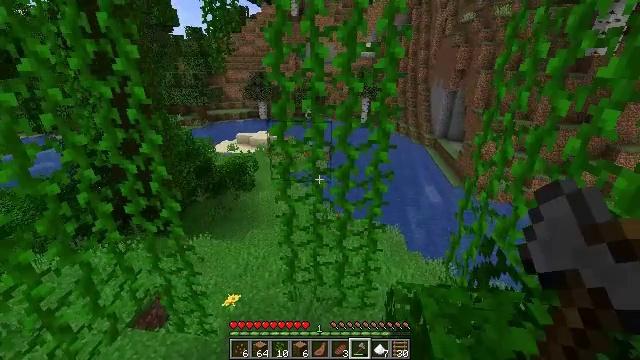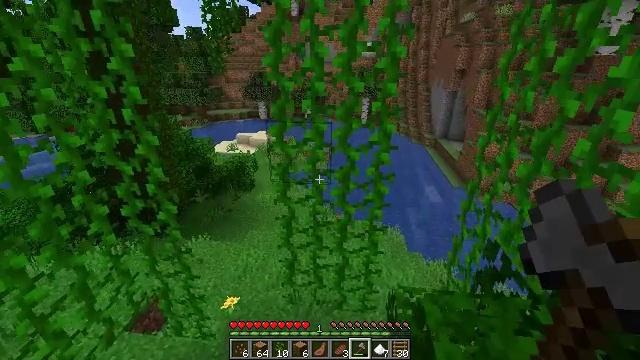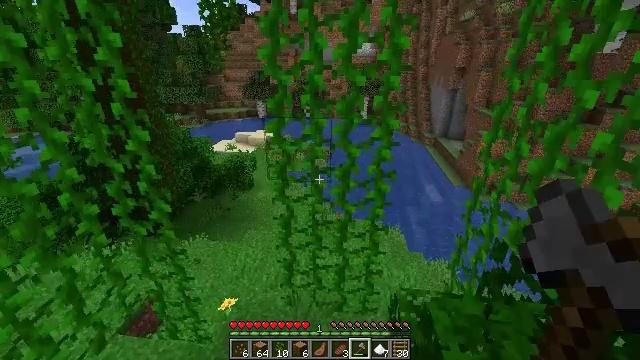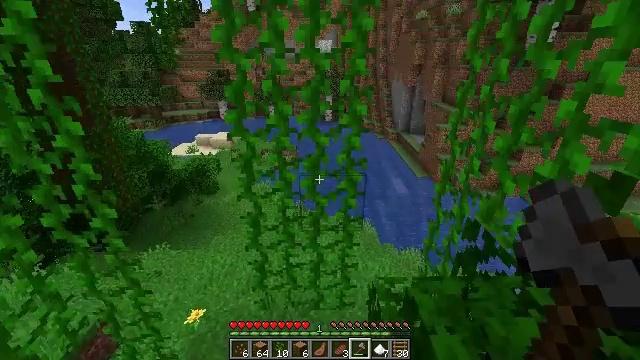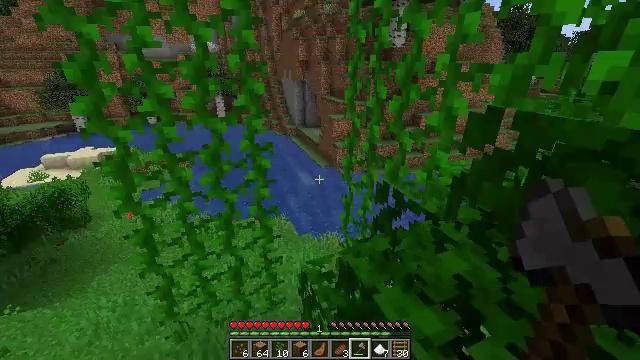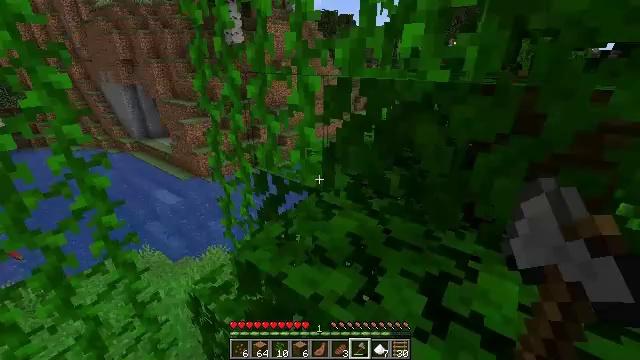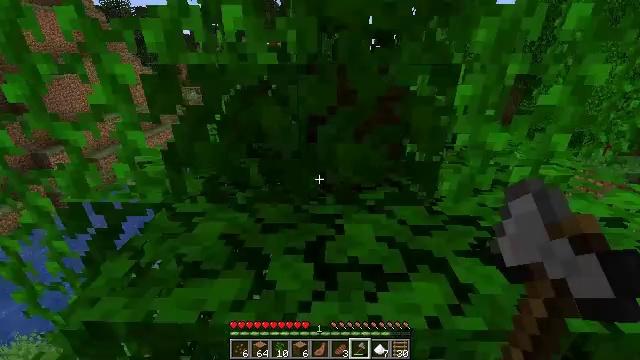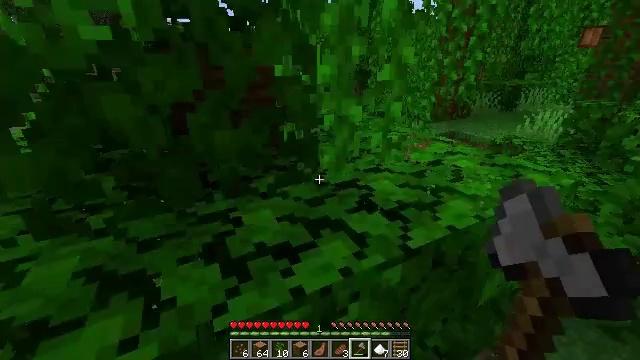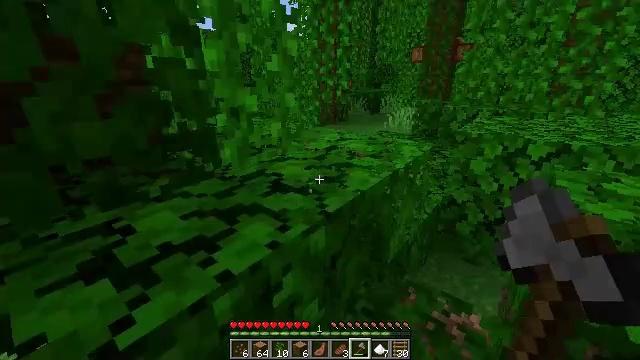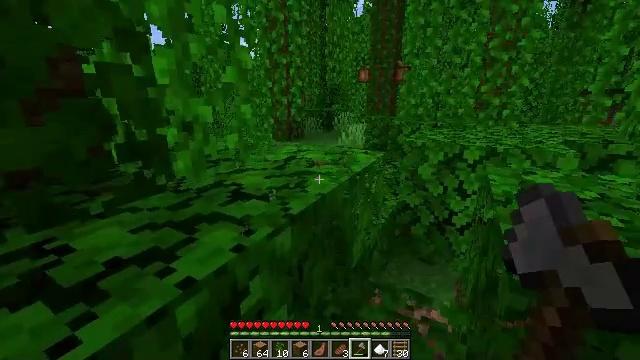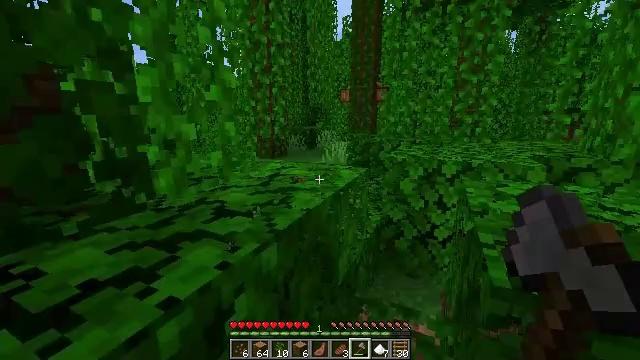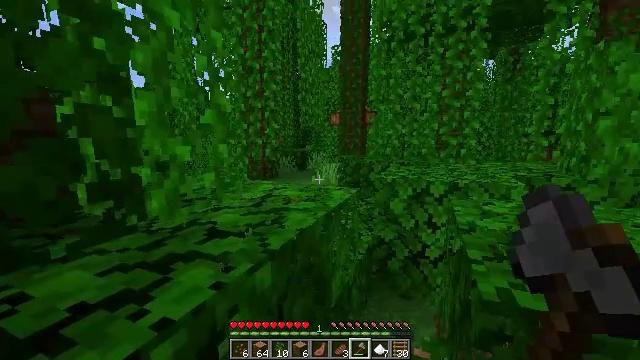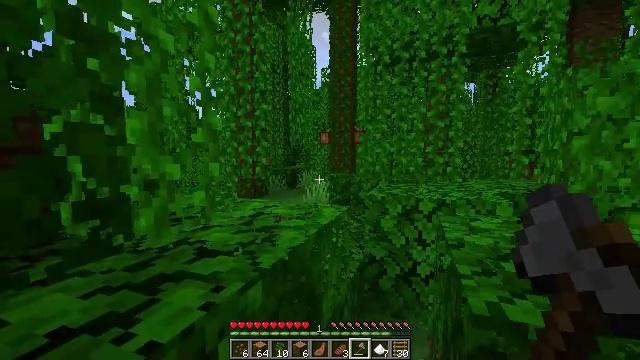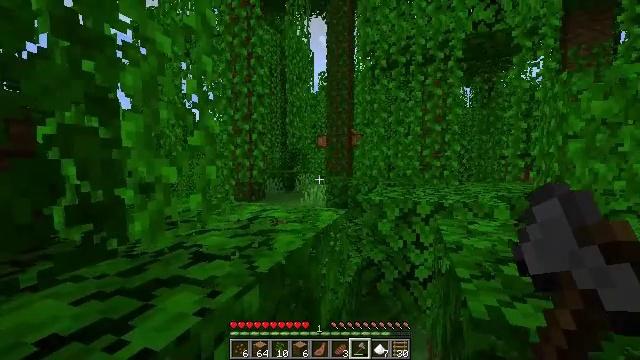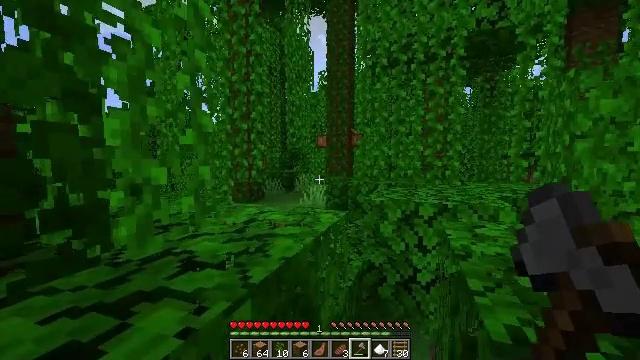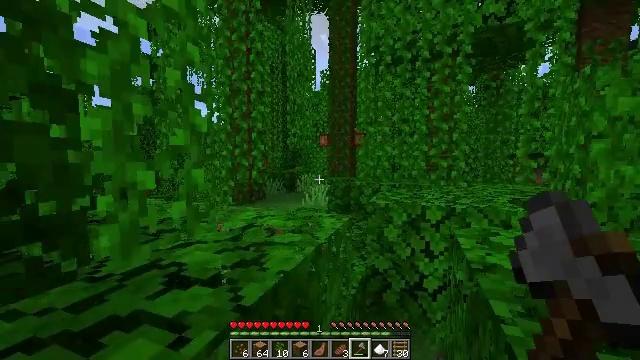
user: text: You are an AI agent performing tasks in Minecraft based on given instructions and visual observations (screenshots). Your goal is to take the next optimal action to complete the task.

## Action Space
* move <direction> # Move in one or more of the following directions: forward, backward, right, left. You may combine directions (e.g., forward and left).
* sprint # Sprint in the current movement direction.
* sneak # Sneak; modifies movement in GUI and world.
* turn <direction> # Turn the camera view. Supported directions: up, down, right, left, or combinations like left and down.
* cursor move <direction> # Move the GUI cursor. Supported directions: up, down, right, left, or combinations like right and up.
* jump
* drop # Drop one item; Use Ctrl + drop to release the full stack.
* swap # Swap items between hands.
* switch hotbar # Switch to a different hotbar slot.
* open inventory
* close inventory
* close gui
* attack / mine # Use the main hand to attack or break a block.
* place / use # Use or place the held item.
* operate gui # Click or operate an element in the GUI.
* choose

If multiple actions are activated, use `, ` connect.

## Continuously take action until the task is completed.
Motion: motion action
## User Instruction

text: Gather jungle leaves from the tree.
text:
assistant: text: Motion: no_op
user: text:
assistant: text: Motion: no_op
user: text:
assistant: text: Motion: turn right
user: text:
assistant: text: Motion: turn right
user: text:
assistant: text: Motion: turn right
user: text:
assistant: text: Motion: turn right
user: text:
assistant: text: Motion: turn right
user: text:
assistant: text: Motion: turn right and up
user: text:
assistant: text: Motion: turn right and up
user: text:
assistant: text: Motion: turn right and up
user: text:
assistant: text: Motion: turn right and up
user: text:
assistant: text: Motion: turn right and up
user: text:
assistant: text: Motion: move forward
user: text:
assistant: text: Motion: move forward
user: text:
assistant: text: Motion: move forward
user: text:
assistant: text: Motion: move forward, turn left and down, jump
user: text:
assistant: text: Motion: move forward, turn left and down, jump
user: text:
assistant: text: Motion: move forward, turn left, jump
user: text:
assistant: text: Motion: move forward, turn left, jump
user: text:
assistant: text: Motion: move forward, turn left, jump
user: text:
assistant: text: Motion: move forward, turn left, jump
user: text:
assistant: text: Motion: move forward, turn left and down, jump
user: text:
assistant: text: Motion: move forward, turn left and down, jump
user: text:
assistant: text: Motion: move forward, turn left and down, jump
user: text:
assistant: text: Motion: move forward, turn left and down, jump
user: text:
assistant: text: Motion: move forward, turn left and down, jump
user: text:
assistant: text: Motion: move forward, turn left and down, attack / mine
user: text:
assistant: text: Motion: turn left and down, attack / mine
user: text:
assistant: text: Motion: attack / mine
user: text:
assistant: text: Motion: attack / mine